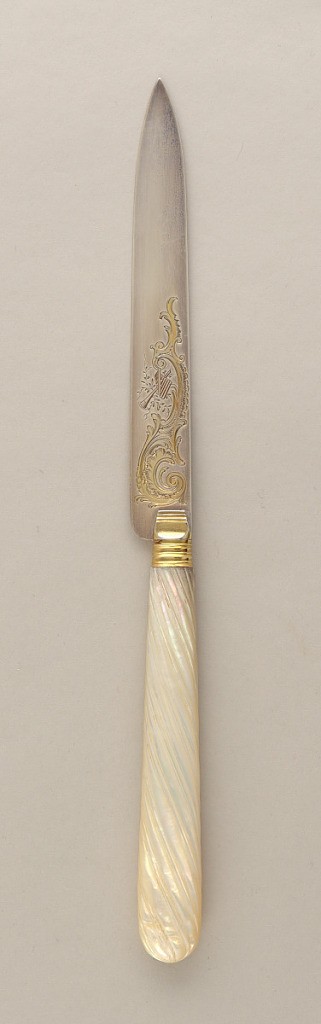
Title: Fruit Knife with Mother-of-Pearl Handle
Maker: François Nicoud, French, active Paris ca. 1875-1890
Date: ca. 1890
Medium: steel, gold plated, silver, mother of pearl
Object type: knife
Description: One of twelve fruit knives. Rectangular blade with pointed tip, surface adorned with engraved scrolling and spiral foliage decoration on lower half. Reverse side of blade devoid of decoration. Banded gold plated ferrule leads to mother of pearl handle, decorated with carved diagonal fluting, slightly widenning to rounded terminal.